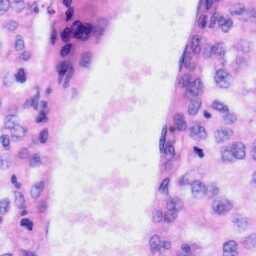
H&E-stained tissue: Liver